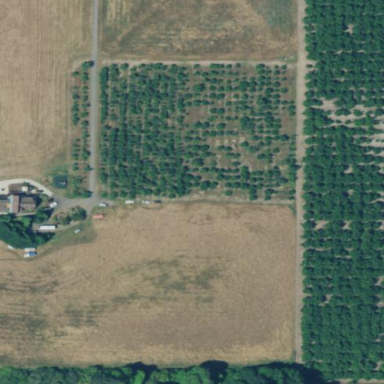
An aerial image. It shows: Orchard.